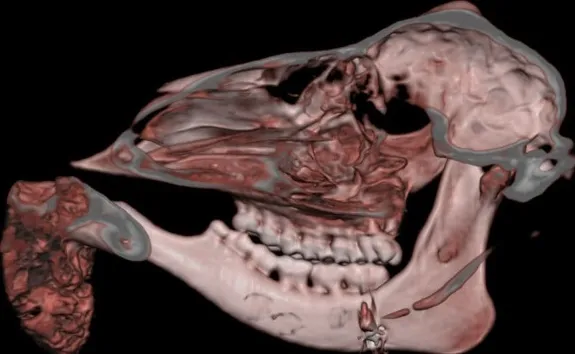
Head, roe deer; computed tomography scan showing the contiguity of the bony mass with the mandible and the effacement of the latter by the tumor. This figure uses volume-rendering technique to provide a three-dimensional image of the skull.
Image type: radiology (ct)